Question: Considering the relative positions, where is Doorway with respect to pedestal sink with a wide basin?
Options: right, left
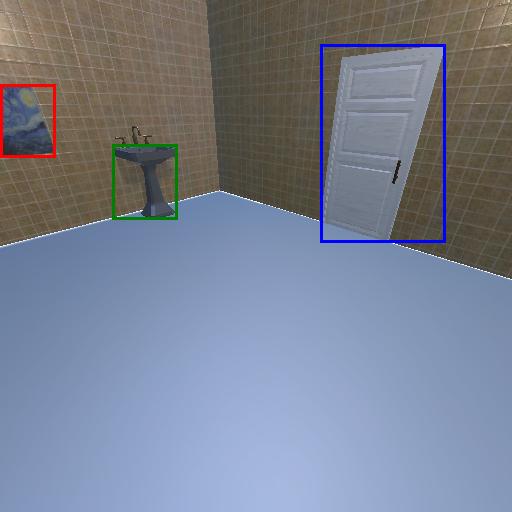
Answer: right